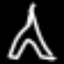
Label: The Eiffel Tower